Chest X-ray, AP view. Patient: 74 years old, sex F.
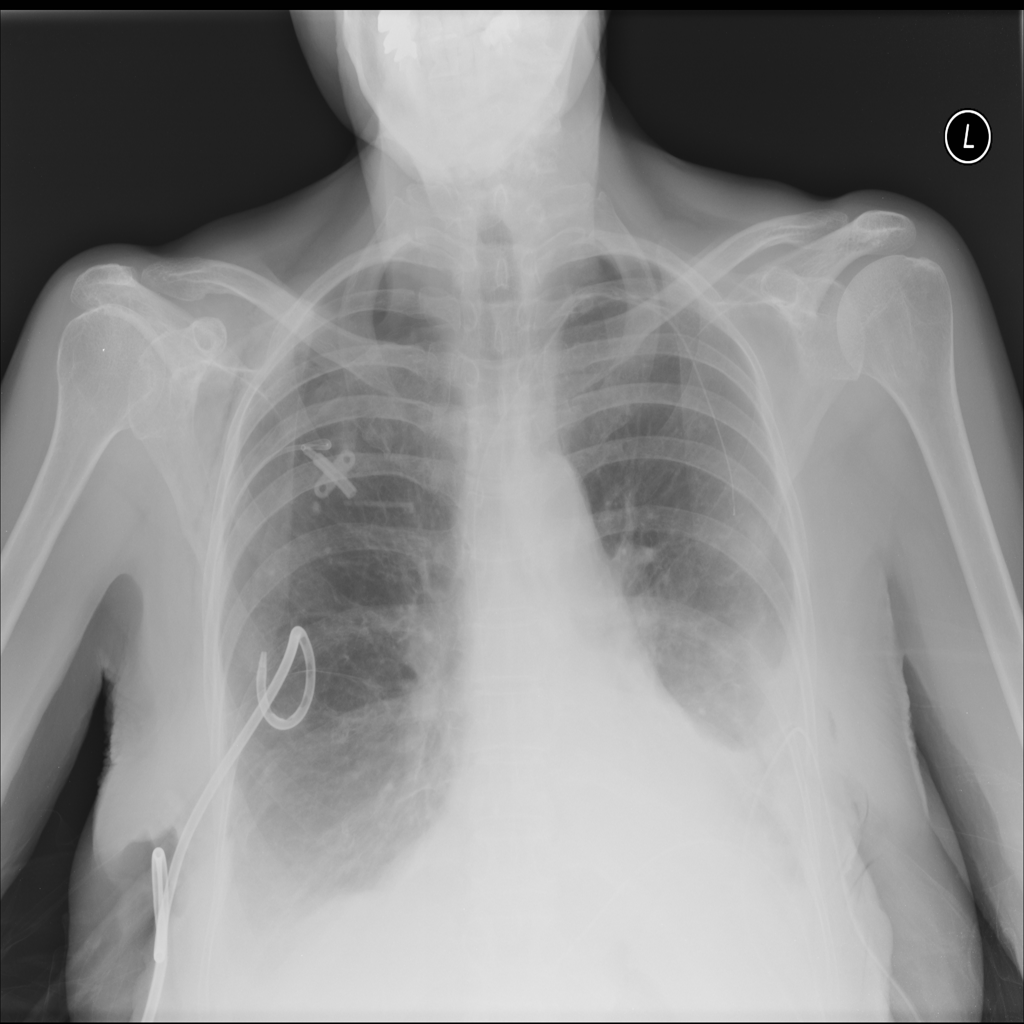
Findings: Consolidation, Effusion, Pneumothorax